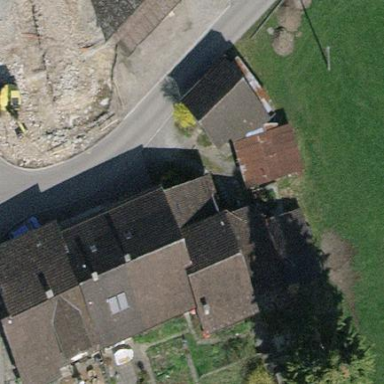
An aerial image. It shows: Terrace building.